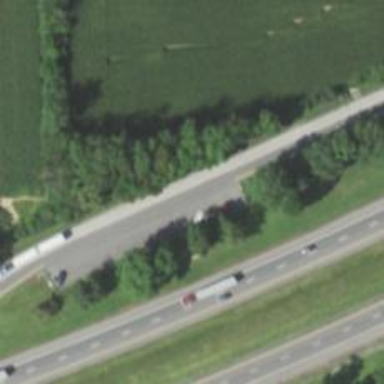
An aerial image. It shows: Rest area along the road.